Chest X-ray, PA view. Patient: 4 years old, sex M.
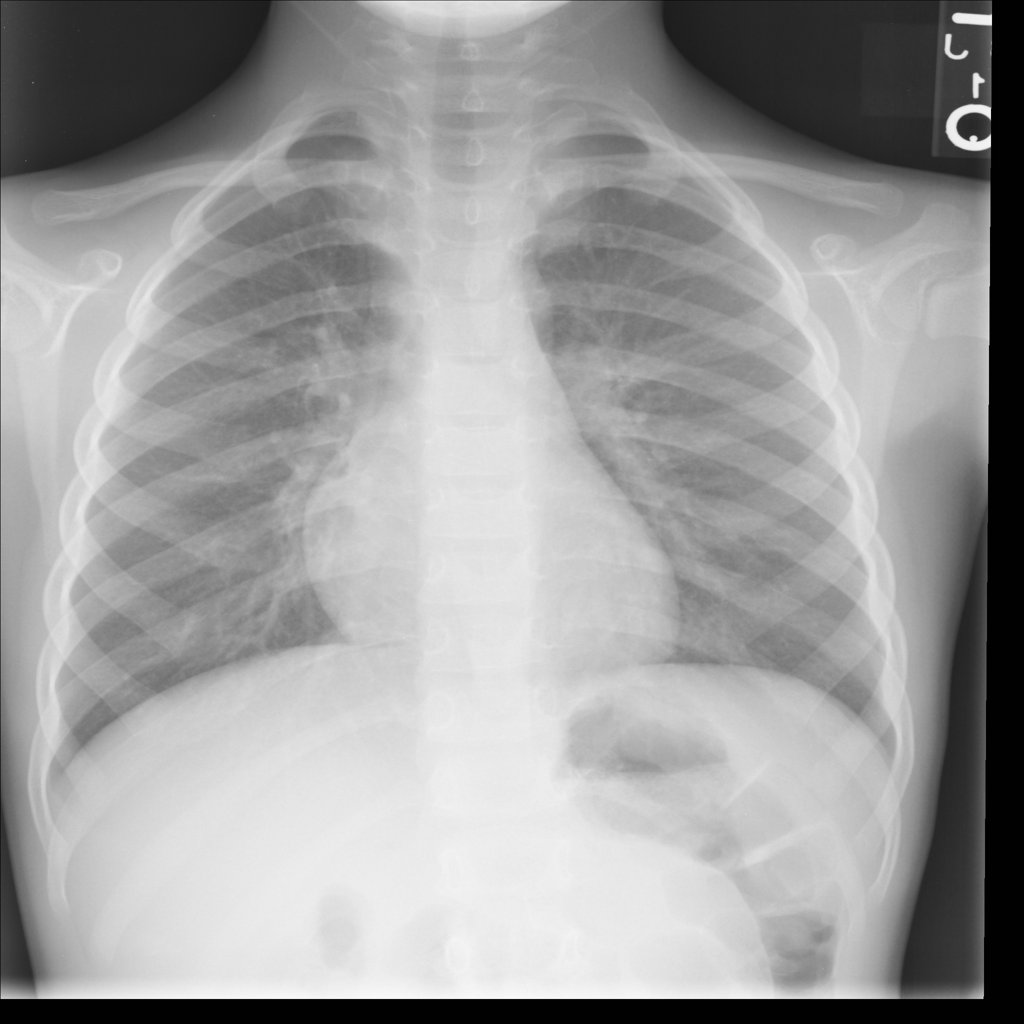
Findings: No Finding